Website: macys
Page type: delivery-shipping
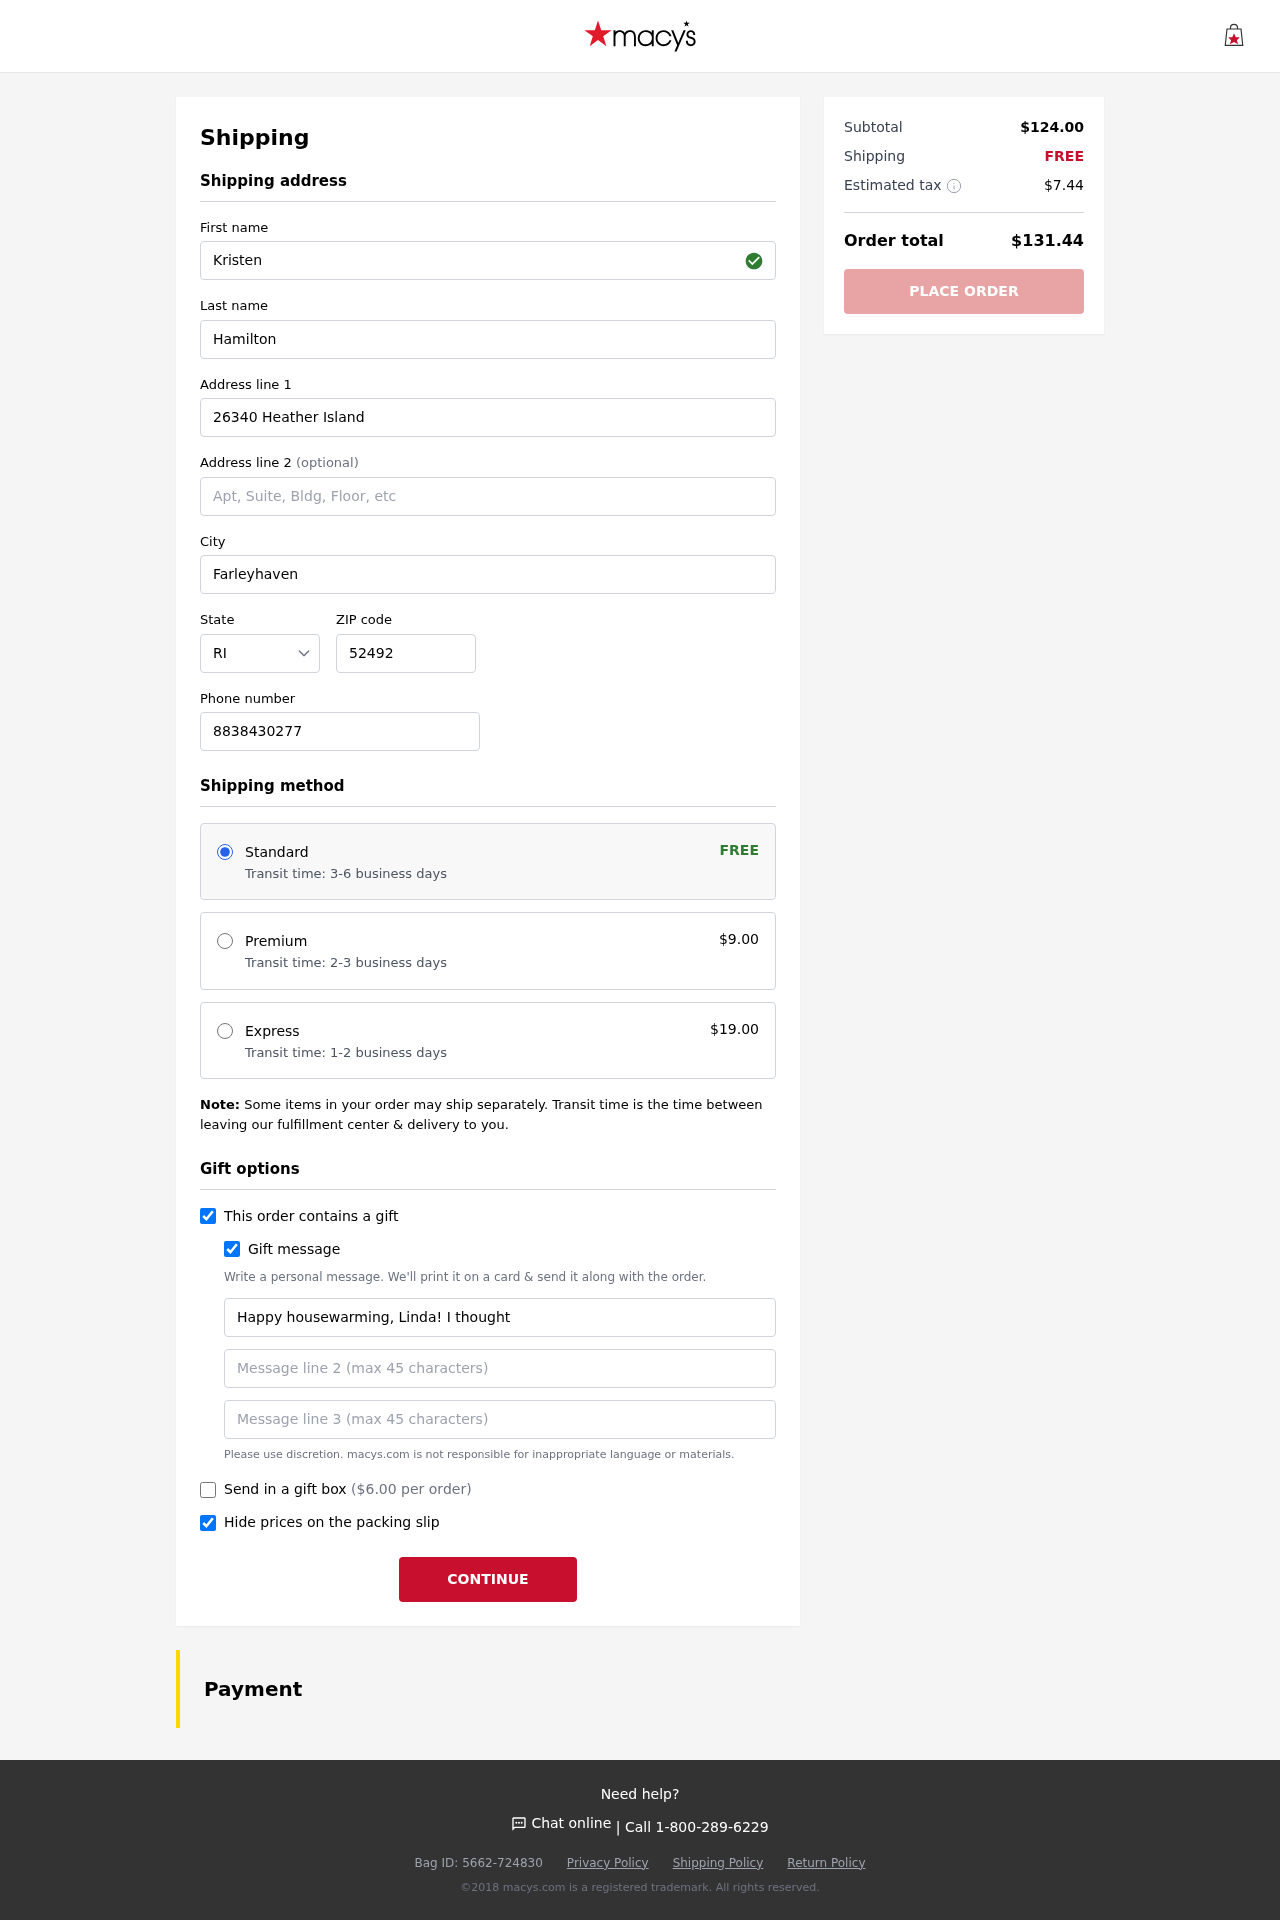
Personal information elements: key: PII_STATE_ABBR
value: RI
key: PII_FIRSTNAME
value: Kristen
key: PII_LASTNAME
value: Hamilton
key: PII_STREET
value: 26340 Heather Island
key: PII_CITY
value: Farleyhaven
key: PII_POSTCODE
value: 52492
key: PII_PHONE
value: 8838430277
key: PII_GIFT_MESSAGE
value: Happy housewarming, Linda! I thought this rug would be the perfect touch to make your new space feel even cozier. Can’t wait to see how it brings everything together!
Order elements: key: ORDER_SHIPPING_STANDARD
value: Transit time: 3-6 business days
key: ORDER_SHIPPING_COST
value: FREE
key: ORDER_SHIPPING_PREMIUM
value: Transit time: 2-3 business days
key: ORDER_SHIPPING_PREMIUM_PRICE
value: $9.00
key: ORDER_SHIPPING_EXPRESS
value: Transit time: 1-2 business days
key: ORDER_SHIPPING_EXPRESS_PRICE
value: $19.00
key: ORDER_GIFT_BOX_PRICE
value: ($6.00 per order)
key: ORDER_SUBTOTAL
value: $124.00
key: ORDER_SHIPPING_COST2
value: FREE
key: ORDER_TAX
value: $7.44
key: ORDER_TOTAL
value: $131.44